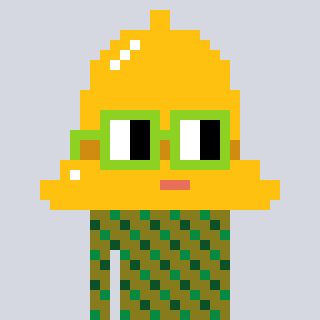
a pixel art character with square light green glasses, a bell-shaped head and a gunk-colored body on a cool background